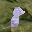
Label: 8